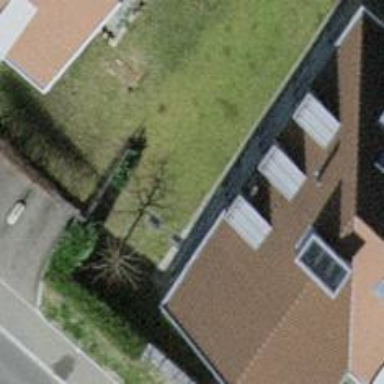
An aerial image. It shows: View of roof of building.